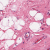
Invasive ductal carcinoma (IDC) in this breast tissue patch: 0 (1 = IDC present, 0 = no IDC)